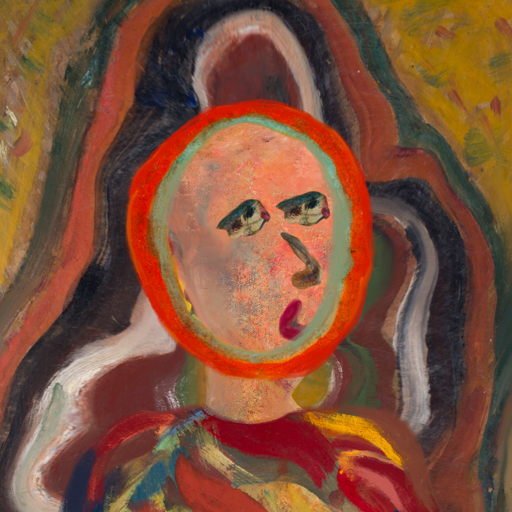
Background: AfterRaid, Head And Neck Side: Irani, Face Side: Pipe, Bust: Mother_And_Son_Son, Hair Side: Sisters, Head Accessory: Blank, Second Necklace: Blank, Necklace: Blank, Baby: Blank